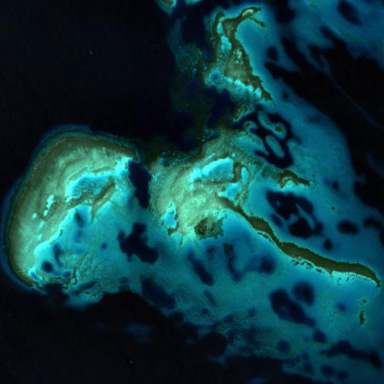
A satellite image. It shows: Beautiful reef in its natural habitat.